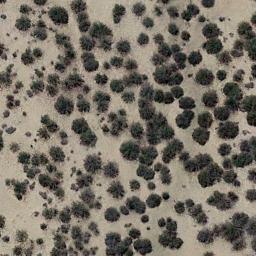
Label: chaparral